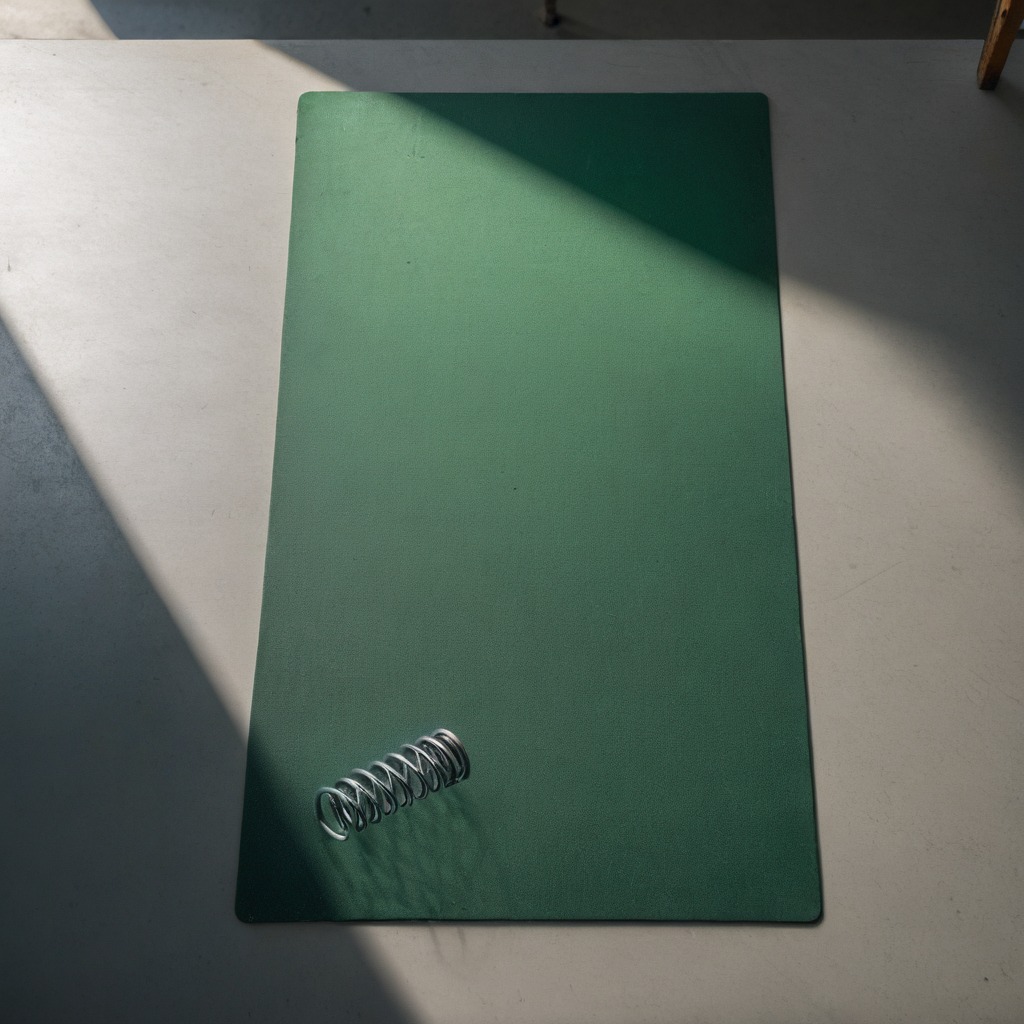
A coiled metal spring is lying on the clean granite tabletop beneath a green rubber mat inside a workshop under bright overhead lighting crisp shadows high clarity worn but beneath the mat.